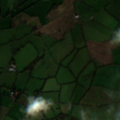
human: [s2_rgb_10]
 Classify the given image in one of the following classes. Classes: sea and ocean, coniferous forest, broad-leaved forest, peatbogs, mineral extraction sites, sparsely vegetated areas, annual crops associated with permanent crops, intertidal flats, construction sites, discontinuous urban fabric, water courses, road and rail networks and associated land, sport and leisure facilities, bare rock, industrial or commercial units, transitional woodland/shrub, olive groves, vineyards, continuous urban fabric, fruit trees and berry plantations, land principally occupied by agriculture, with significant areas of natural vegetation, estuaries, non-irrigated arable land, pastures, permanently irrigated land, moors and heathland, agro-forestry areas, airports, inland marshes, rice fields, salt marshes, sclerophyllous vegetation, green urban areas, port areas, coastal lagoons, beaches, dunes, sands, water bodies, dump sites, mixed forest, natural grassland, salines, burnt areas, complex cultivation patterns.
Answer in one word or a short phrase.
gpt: pastures